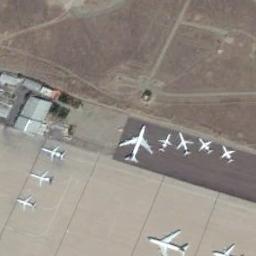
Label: airplane